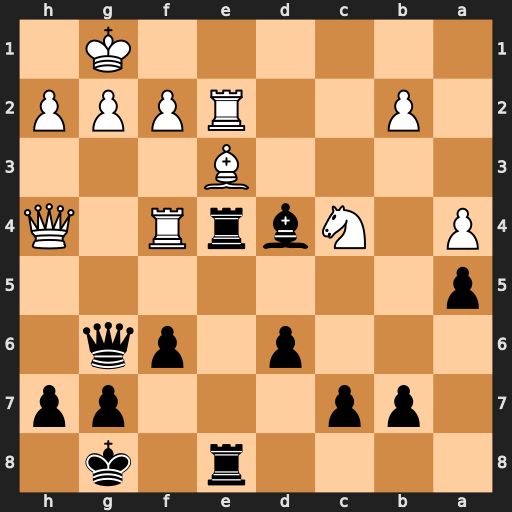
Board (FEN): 4r1k1/1pp3pp/3p1pq1/p7/P1NbrR1Q/4B3/1P2RPPP/6K1
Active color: b
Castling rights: -
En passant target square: -
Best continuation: Rxf4 Qxf4 Qb1+ Bc1 Rxe2